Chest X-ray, AP view. Patient: 56 years old, sex F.
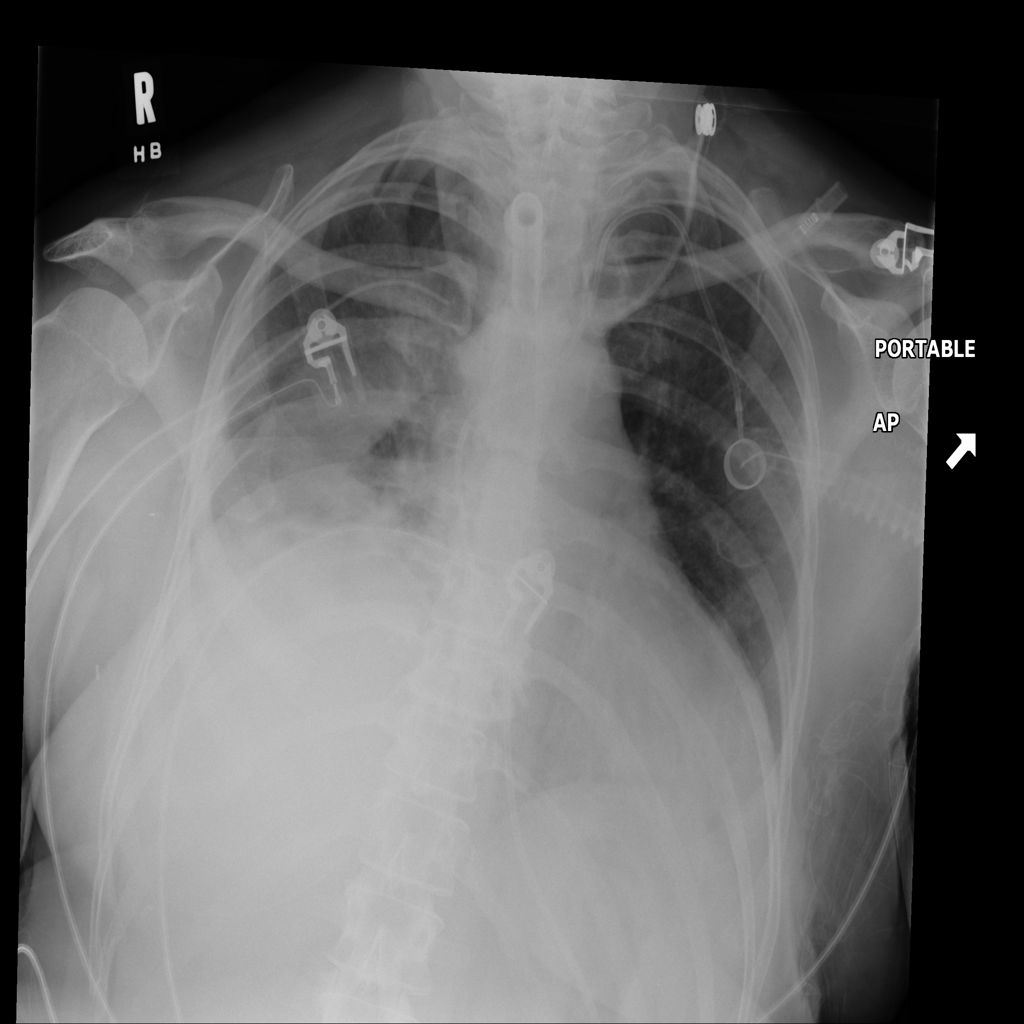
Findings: Atelectasis, Effusion